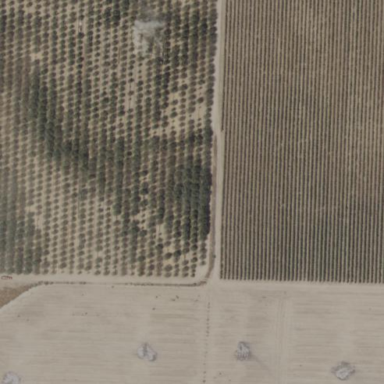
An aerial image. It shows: Vineyard.